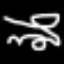
Label: squiggle